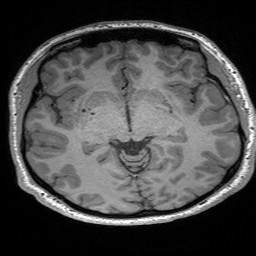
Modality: T1w
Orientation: coronal
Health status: healthy
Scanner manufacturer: siemens
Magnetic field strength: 3 T